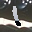
Label: 1